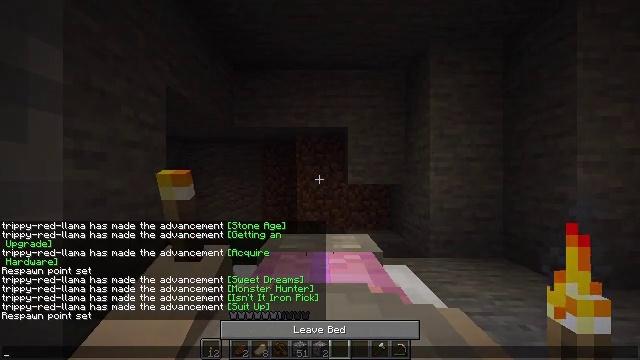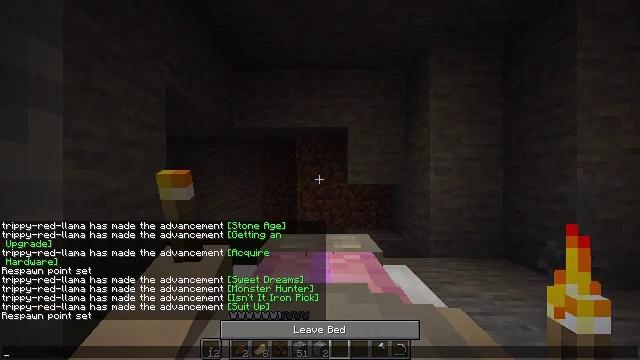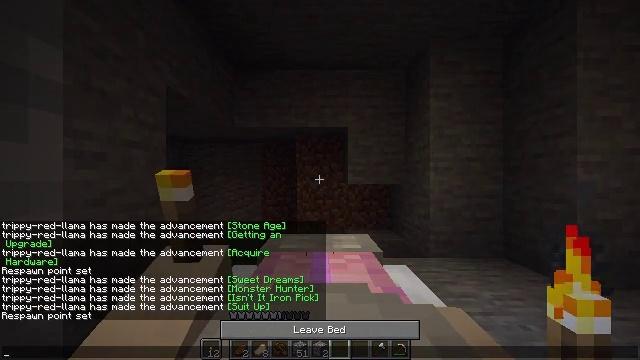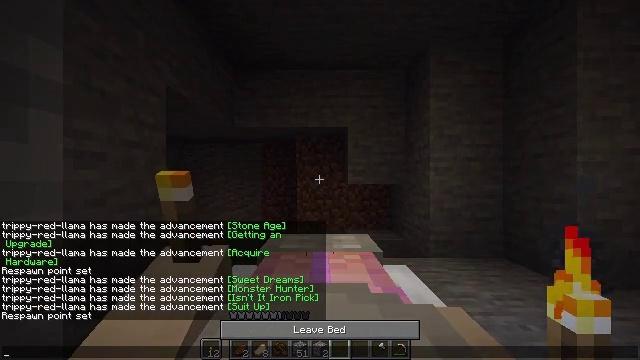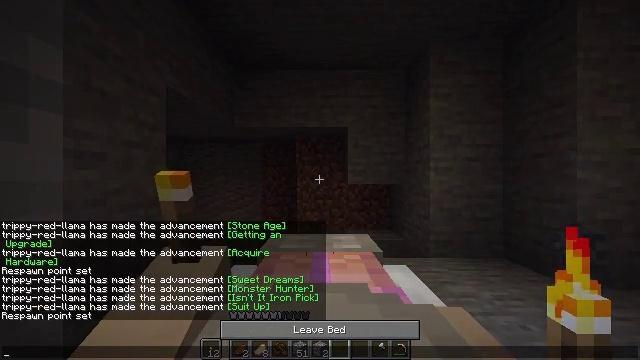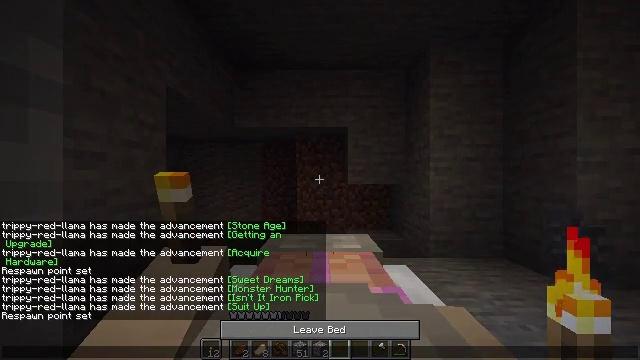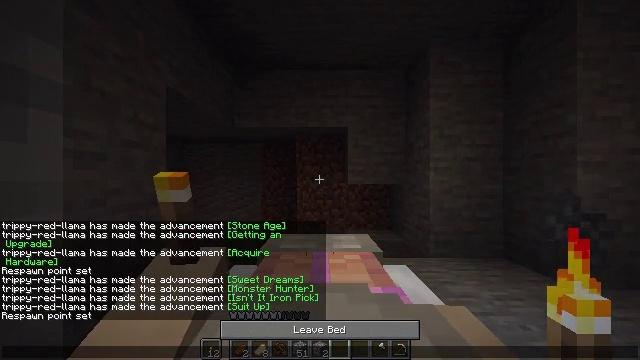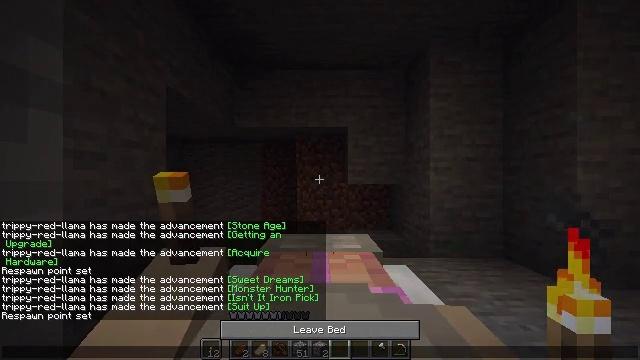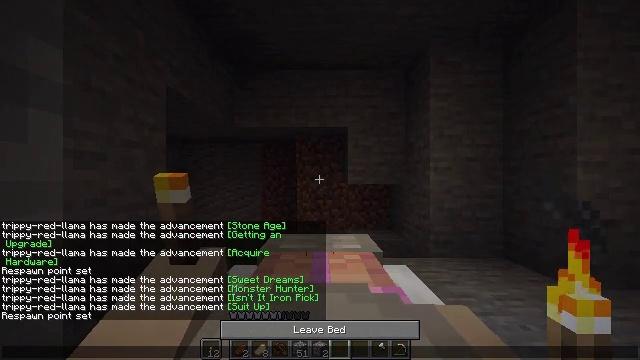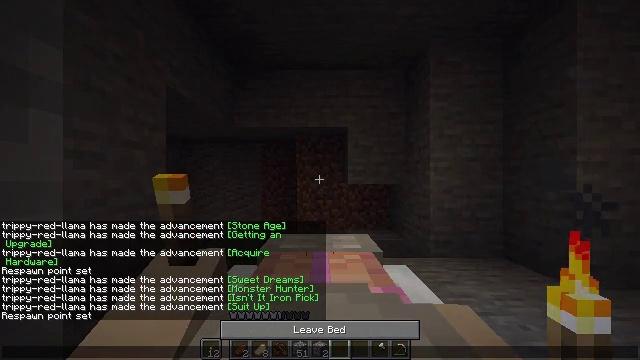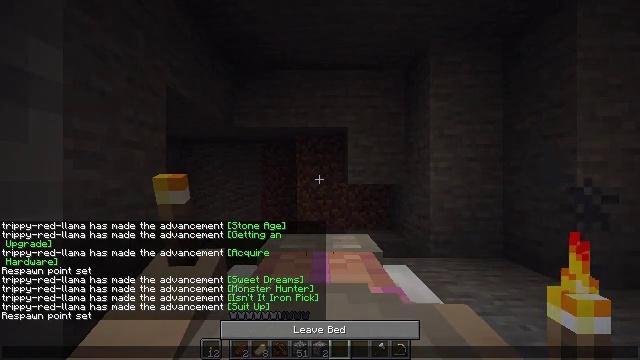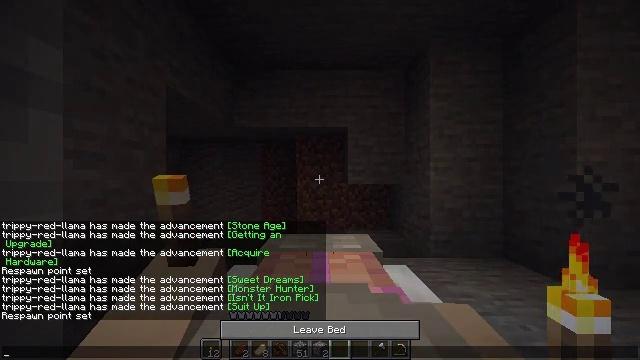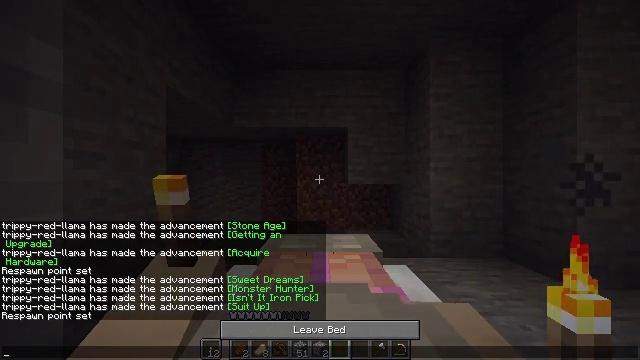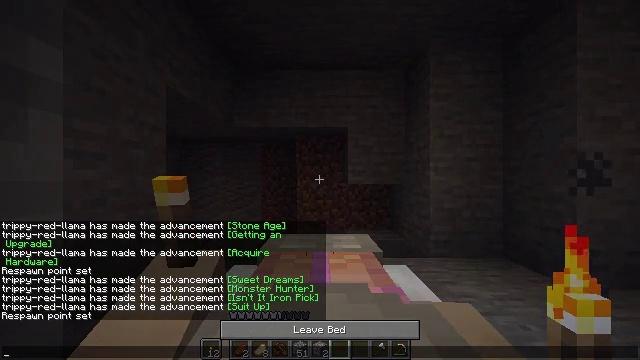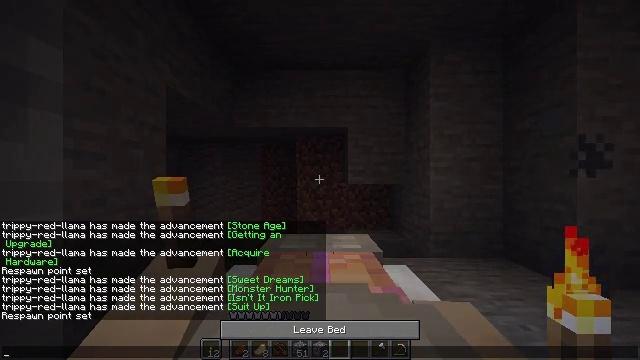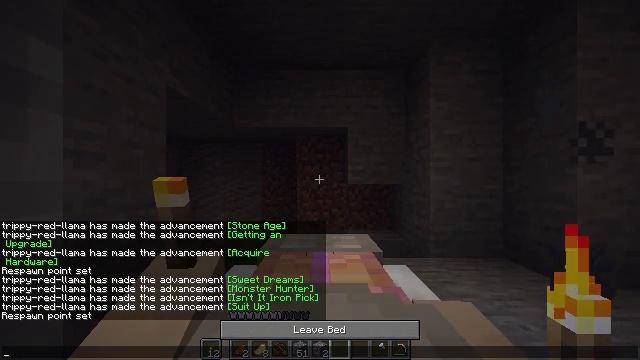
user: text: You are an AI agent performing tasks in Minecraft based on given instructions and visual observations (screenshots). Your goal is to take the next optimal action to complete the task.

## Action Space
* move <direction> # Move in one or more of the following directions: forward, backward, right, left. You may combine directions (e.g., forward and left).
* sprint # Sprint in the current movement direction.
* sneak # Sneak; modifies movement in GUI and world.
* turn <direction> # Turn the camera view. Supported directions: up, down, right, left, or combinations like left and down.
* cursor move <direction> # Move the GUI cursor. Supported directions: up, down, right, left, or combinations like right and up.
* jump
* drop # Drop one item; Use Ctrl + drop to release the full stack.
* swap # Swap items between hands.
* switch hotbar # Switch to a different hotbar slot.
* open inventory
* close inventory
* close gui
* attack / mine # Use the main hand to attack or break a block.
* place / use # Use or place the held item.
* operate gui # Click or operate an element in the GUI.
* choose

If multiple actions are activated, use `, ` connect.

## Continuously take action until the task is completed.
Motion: motion action
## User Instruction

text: Break the white bed to relocate it.
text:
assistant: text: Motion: no_op
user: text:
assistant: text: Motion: no_op
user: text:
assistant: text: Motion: no_op
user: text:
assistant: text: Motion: no_op
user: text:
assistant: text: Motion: no_op
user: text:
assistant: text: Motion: no_op
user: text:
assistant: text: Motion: no_op
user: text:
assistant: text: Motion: no_op
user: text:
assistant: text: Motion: no_op
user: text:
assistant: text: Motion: no_op
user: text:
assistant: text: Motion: no_op
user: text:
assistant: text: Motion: no_op
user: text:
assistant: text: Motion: no_op
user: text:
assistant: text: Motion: no_op
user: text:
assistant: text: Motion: no_op
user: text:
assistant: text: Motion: no_op
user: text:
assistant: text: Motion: no_op
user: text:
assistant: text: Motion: no_op
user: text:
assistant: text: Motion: no_op
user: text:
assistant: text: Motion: no_op
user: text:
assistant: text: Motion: no_op
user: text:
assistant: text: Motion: no_op
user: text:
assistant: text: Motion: no_op
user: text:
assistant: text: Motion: no_op
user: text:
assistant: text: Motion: no_op
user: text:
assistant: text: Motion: no_op
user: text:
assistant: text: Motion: no_op
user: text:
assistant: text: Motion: no_op
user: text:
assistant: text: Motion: no_op
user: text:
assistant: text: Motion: no_op